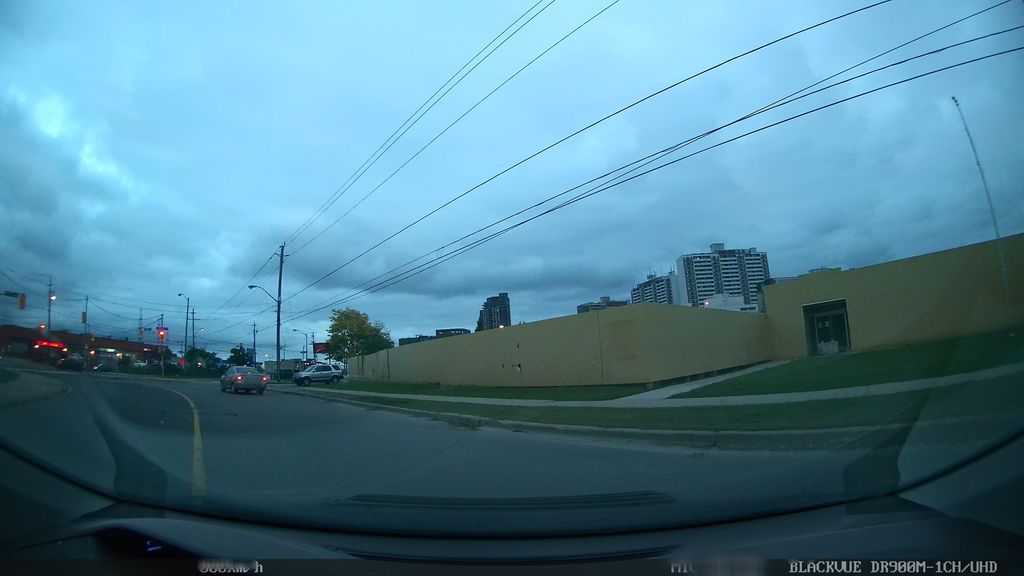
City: toronto